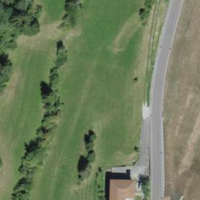
EUNIS habitat code: 24
Species observed at this site:
Capreolus capreolus